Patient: sex M, age 60
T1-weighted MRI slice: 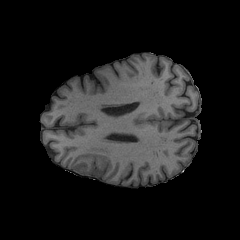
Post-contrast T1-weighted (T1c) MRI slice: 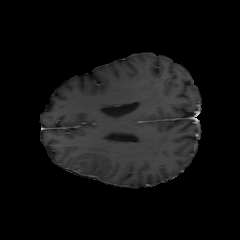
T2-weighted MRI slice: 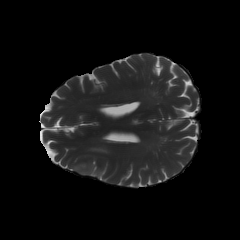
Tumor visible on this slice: yes
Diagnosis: Glioblastoma, IDH-wildtype
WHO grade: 4